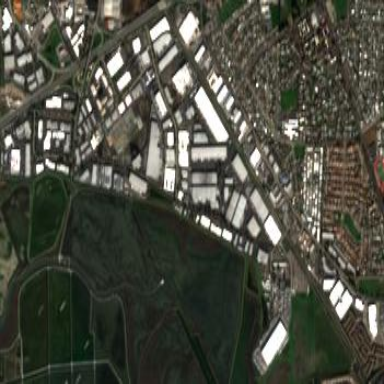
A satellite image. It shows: Industrial area.